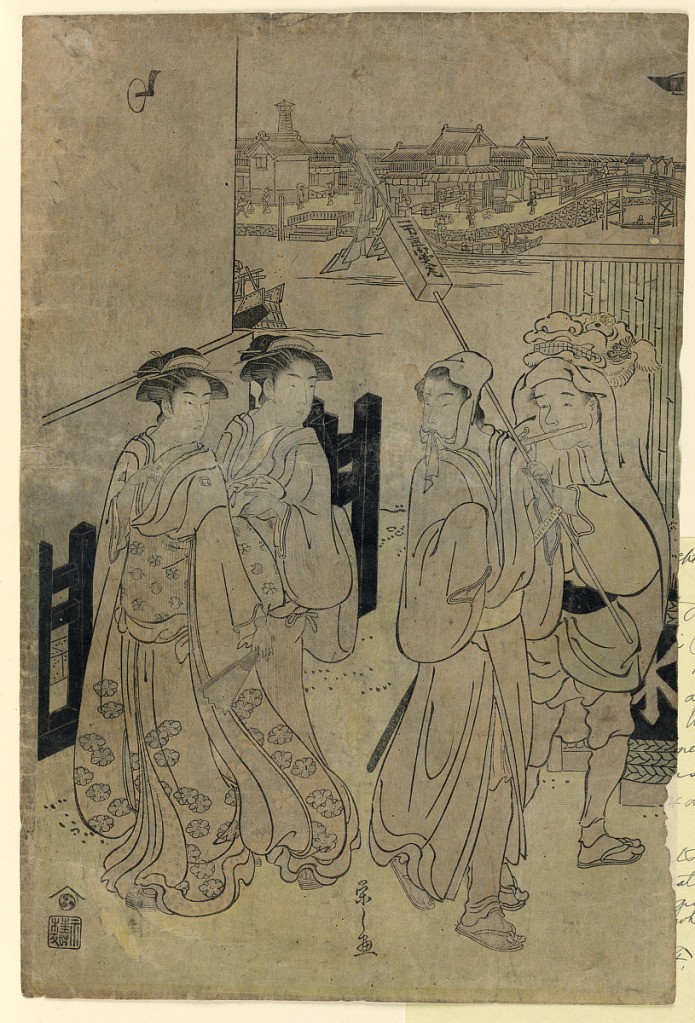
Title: Four Actors in a Town Landscape
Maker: Hosada Yeishe, Japanese, active 1780 - 1810
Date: ca. 1800
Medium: Colored woodcut in black and yellow ink on grey-brown paper
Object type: Print
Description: Two men and two women encounter on the street of a town. Other buildings across a river in the background. One of a series of theaterical subjects showing a Ukiyoye scene.